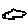
Label: cloud